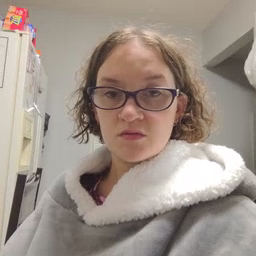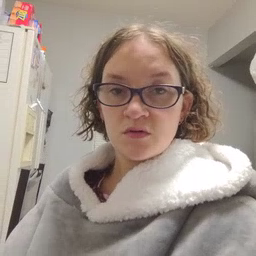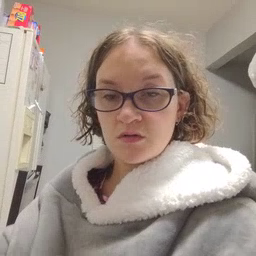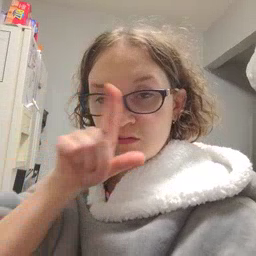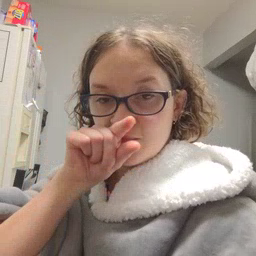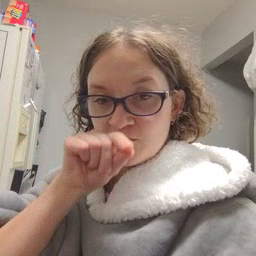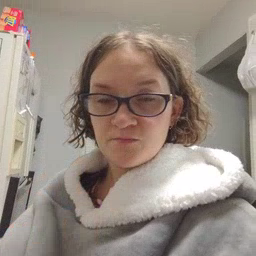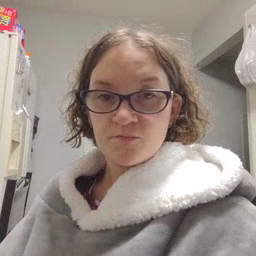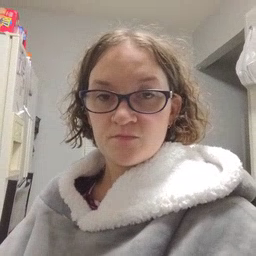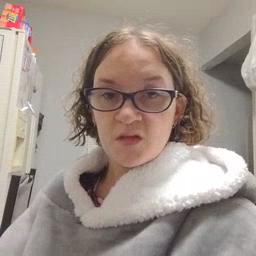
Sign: hen